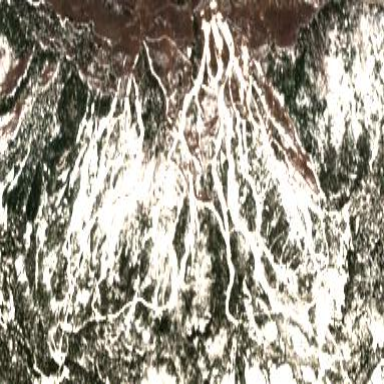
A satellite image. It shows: Area designated for winter sports.